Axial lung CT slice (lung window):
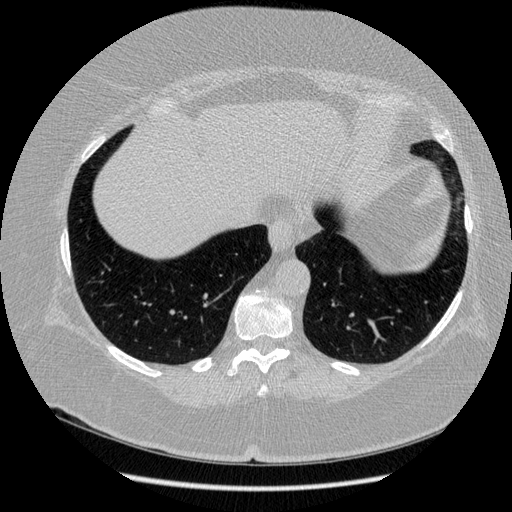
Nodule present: no